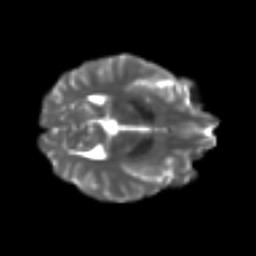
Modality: T2w
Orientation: axial
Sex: female
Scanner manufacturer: ge
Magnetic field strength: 3 T
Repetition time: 7 s
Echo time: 0.08 s